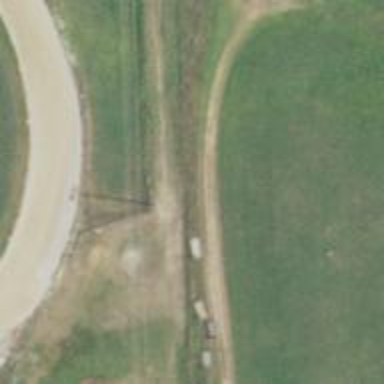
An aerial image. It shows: Power pole.